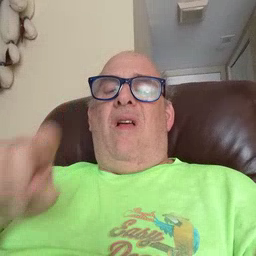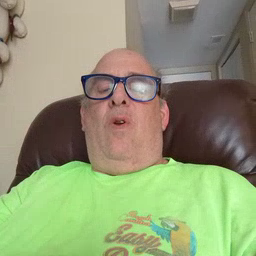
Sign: haveto